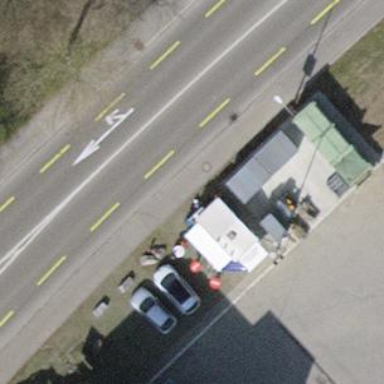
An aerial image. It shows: Fast food establishment.